Question: It looks like the border color of 'mat-form-field' has been updated
- -

Is it possible to add an option to change the based color?
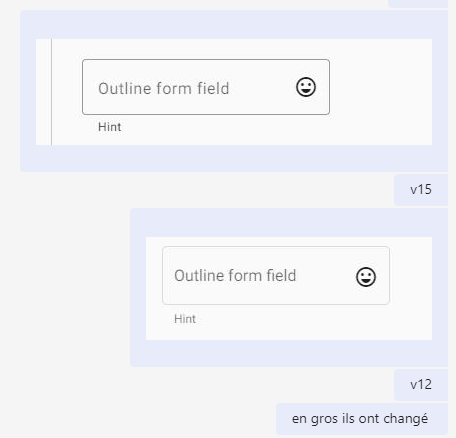
Answer: The border of 'mat-form-field' is created by block '.mdc-notched-outline'. You can set border to this, but it overlaps the old border this may cause an strikethrough label when typing.
Using DevTools, you can see they are using 3 element inside this block: '__leading', '__notch' and '__trailing'. By change the 'border-color' attribute of them:
'''
::ng-deep .mdc-notched-outline__leading {
border-color: darkorange !important;
}
::ng-deep .mdc-notched-outline__notch {
border-color: darkorange !important;
}
::ng-deep .mdc-notched-outline__trailing {
border-color: darkorange !important;
}
'''
Now 'mat-form-field' has darkorange border color. You can also change the 'border-radius' to your form:
'''
...
::ng-deep .mdc-notched-outline__trailing {
border-color: darkorange !important;
border-top-right-radius: 100px !important;
border-bottom-right-radius: 100px !important;
}
'''
This is <URL>.
---
Update: because the block has no other element, we can shorten by:
'''
::ng-deep .mdc-notched-outline > * {
border-color: darkorange !important;
}
'''
---
Update 2: You can also apply color depend on status of input field by:
-
'''
::ng-deep .mdc-notched-outline > * {
border-color: green !important;
}
'''
-
'''
::ng-deep .mdc-text-field--focused .mdc-notched-outline > * {
border-color: darkorange !important;
}
'''
-
'''
::ng-deep .mdc-text-field--invalid .mdc-notched-outline > * {
border-color: cyan !important;
}
'''